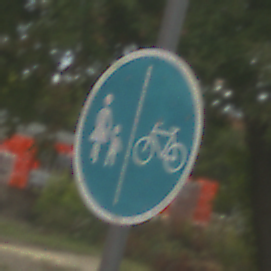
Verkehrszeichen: GetrennterRadUndGehwegRadwegRechts
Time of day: MorningAfternoon
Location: Outdoor (Suburban)
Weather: PartlyCloudy
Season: NotSpecified
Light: Natural